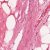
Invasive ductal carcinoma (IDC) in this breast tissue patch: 0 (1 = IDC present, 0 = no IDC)